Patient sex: M
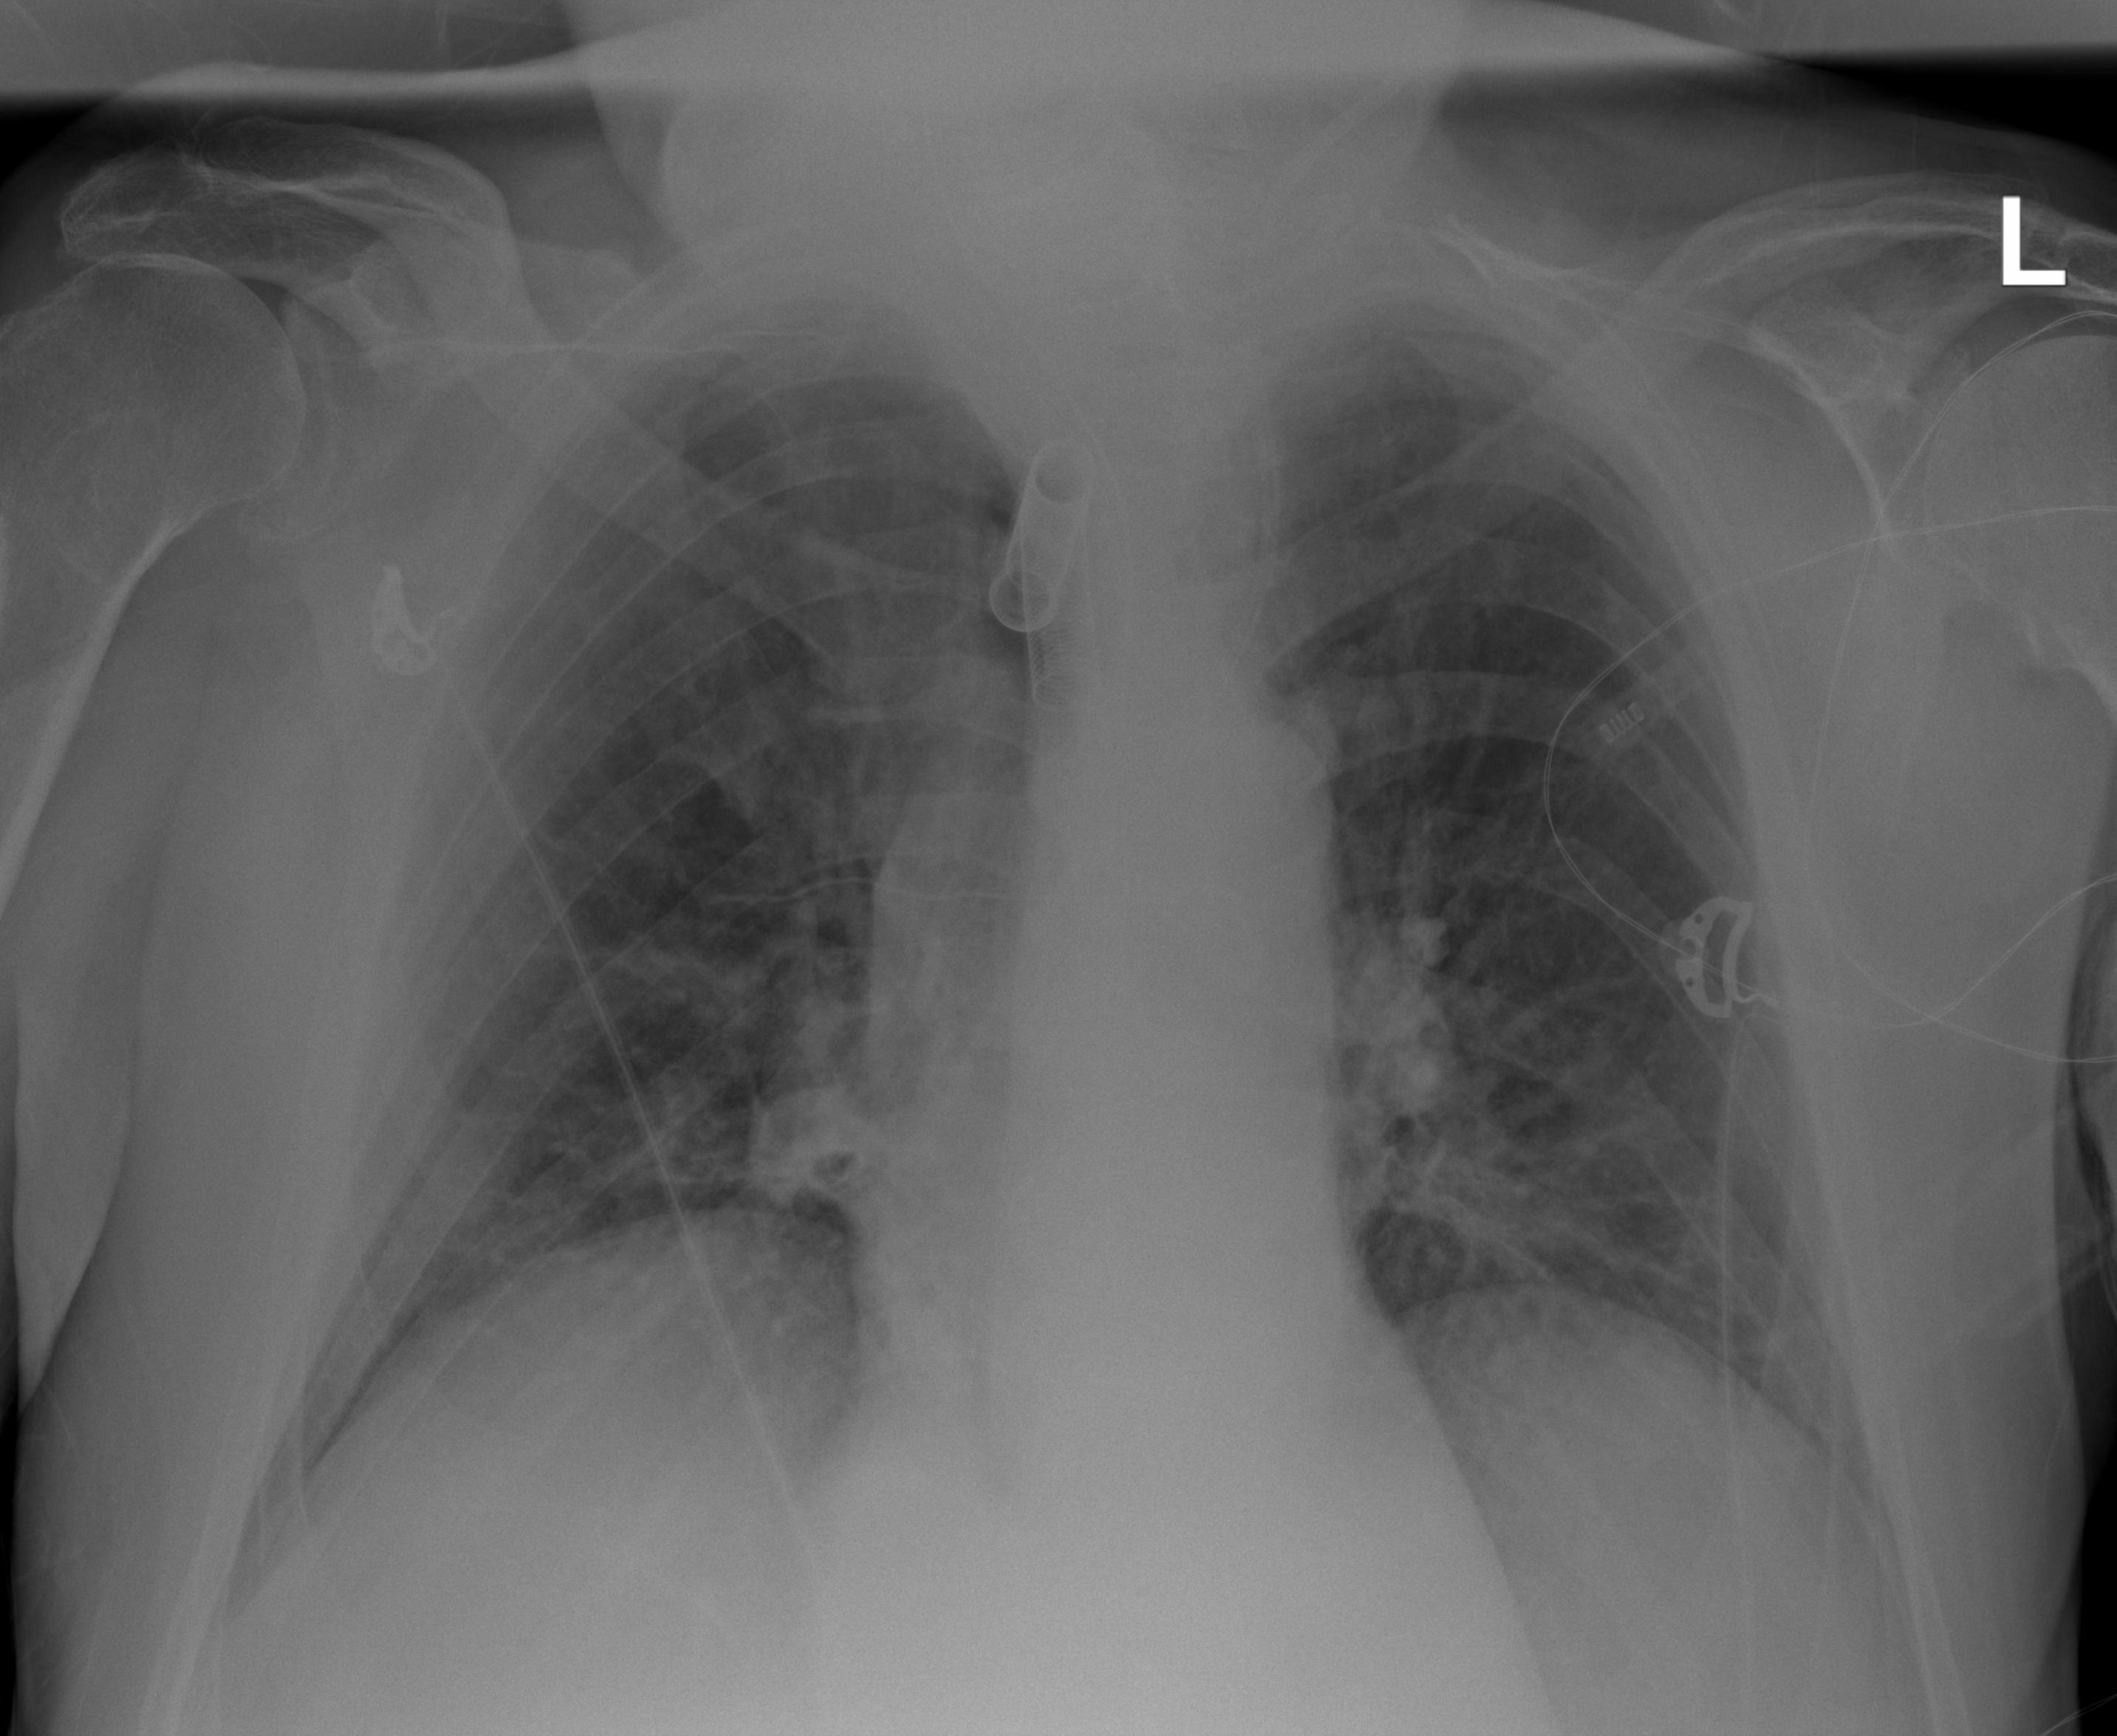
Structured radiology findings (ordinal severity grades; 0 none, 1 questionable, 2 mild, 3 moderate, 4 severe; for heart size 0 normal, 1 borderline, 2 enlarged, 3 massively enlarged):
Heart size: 0
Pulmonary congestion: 1
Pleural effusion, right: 0
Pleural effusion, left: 0
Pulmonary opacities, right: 1
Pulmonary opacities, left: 0
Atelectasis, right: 2
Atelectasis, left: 1